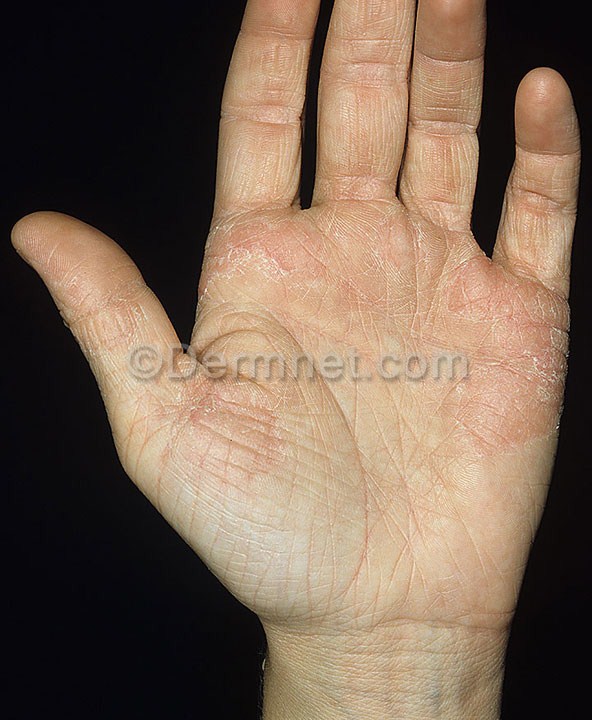
Disease: Eczema Photos